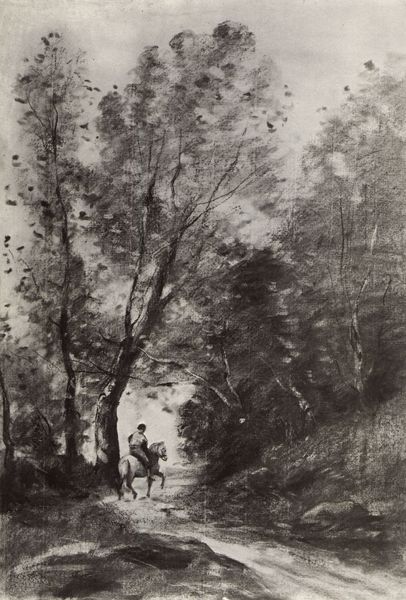
Titel: Der Wald von Coubron
Künstler: Jean Baptiste Camille Corot
Standort: Cambridge (Massachusetts)
Institution: Fogg Art Museum
Schlagwörter: baum, blätter, dunkel, felsen, fuß, himmel, laub, mann, schatten, weiß, bäume, landschaft, menschen, sand, äste, grau, hell, hintergrund, licht, rücken, schwarz, skizze, strasse, zeichnung, ölbild, gras, rasen, tier, weg, wiese, hochformat, mensch, stein, steine, weit, bild, ast, birke, birken, erde, ferne, hügel, natur, weite, wind, zweige, busch, büsche, einsam, gebüsch, pfad, wege, corot, figur, blatt, person, wald, anhöhe, pferd, reiter, ausritt, beine, bewegt, huf, hufe, mähne, reiten, ritt, bein, düster, biegung, gasse, feldweg, fels, hang, allee, grafik, herbst, spazieren, böschung, sturm, wetter, allein, foto, regen, wei, tusche, fern, kohle, zweig, lichtung, rückenfigur, druck, lithographie, schwarzweiss, radierung, stich, leinwand, bleistift, helm, schritt, schimmel, kohlezeichnung, photo, kurve, schattiert, buchen, sicht, mensche, eintönig, ross, laubbäume, kupferstich, hohlweg, waldweg, graustufen, gaul, buche, herbstlich, wegesrand, galopp, georg, heiliger georg, trab, reisen, arbres, walt, daguerrotypie, entfernung, chevalier, vorn, pferdefuß